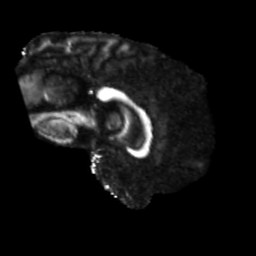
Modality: FA
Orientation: sagittal
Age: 56
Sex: male
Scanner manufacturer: siemens
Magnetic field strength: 3 T
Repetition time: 5.47 s
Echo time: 0.0854 s